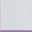
Piece: xx